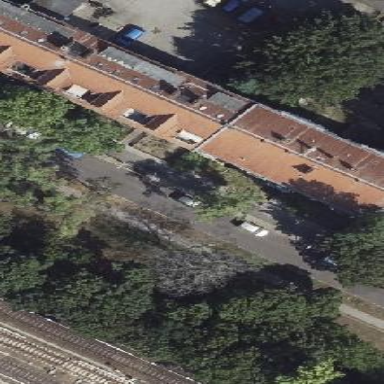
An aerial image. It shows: Half-hipped roof on apartment building.